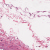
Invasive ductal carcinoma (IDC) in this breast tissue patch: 0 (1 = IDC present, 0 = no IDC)